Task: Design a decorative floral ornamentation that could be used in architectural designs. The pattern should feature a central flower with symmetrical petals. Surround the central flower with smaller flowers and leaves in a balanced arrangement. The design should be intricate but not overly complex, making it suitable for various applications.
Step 411:
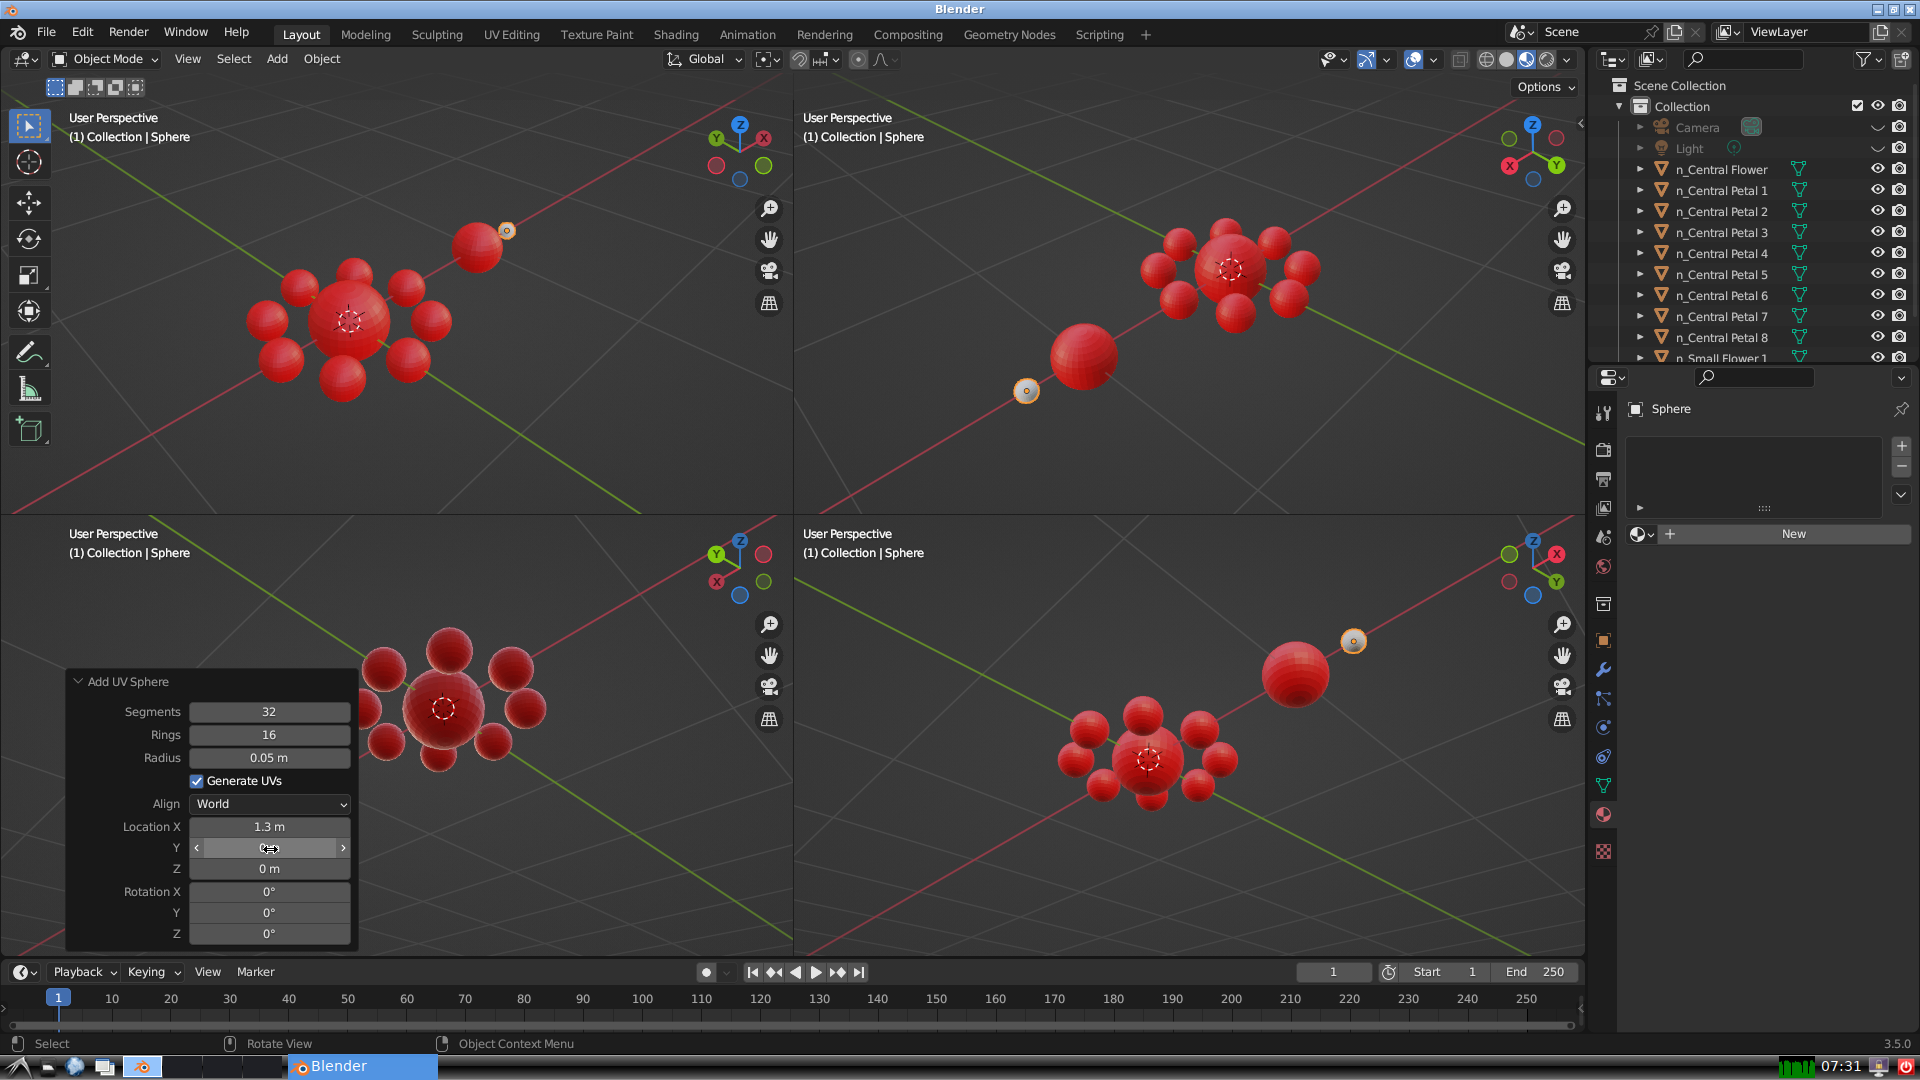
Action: {"mouse_move": [270, 867]}